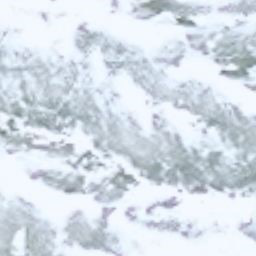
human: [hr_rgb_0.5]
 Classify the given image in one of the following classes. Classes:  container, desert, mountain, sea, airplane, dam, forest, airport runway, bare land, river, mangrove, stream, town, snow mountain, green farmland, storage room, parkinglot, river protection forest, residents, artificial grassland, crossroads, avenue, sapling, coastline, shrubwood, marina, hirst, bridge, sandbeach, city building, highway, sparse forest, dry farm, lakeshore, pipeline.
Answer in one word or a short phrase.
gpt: snow mountain